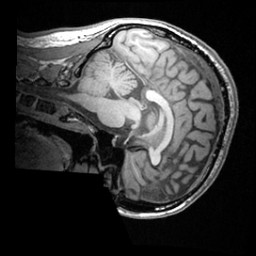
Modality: T1w
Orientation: sagittal
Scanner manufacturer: ge
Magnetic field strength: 3 T
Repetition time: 0.008368 s
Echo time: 0.00326 s